Question: I have recently installed and modified a certain template on my wordpress blog. All of the modifications are very simple(removing divs I didn't want), but please consider the fact that I know next to nothing about webdesigning.
Like I explained in my previous question, I am trying to display two buttons side by side, each of them linking to a specific page in my website.
My first setback was trying to get them to display, since the template parsed clear-text instead of converting a short-code into a button (I'm using a plugin called MaxButtons - for those who don't know it, it makes the creation and management of buttons simpler). Thankfully I overcame it with the help of a stackoverflow member, who told me to use the do_shortcode function. Right now, my code looks like this:
'''
<div class="slider-wrapper">
<div class="full_content">
<center>
<h1></h1><h1></h1>
<h2></h2>
<p></p>
<p></p>
</center>
</div>
</div>
'''
My most recent problem and the reason why I am asking this question is, how can I get the buttons to display side by side? At the moment, button2 just shows in front of button 1, which is obviously unwanted. They show up like this:

I figured I should post the part of my style-sheet that refers to that specific part of the website (I am actually not sure if this is it..)
'''
/*=====Slider-Style Start
========================================*/
.slider-wrapper {
width:950px;
height:400px;
background:url(images/slide-shaddow.png) 85px 334px no-repeat;
margin-bottom:0px;
}
#container {
width:581px;
margin:0 auto;
position:relative;
float:left;
z-index:0;
background-color:#fff;
}
#example {
width:581px;
height:333px;
position:relative;
margin-left:0;
background-color:#fff;
}
#frame {
position:absolute;
z-index:0;
width:739px;
height:341px;
top:-3px;
left:-80px;
}
/*
Slideshow
*/
#slides {
position:absolute;
top:15px;
left:0px;
z-index:10;
background-color:#fff;
}
.slides_container {
width:581px;
overflow:hidden;
position:relative;
display:none;
background-color:#fff;
}
.slides_container div.slide {
width:581px;
height:325.4px;
display:block;
background-color:#fff;
}
.slides_container div.slide img, .slides_container div.slide iframe{
width:581px;
height:325.4px;
}
/*
Next/prev buttons
*/
#slides .next {
position:absolute;
top:107px;
right:-220px;
width:24px;
height:43px;
display:block;
z-index:101;
}
#slides .prev {
position:absolute;
top:107px;
left:-25px;
width:24px;
height:43px;
display:block;
z-index:101;
}
#slides .next {
left:585px;
}
/*
Pagination
*/
.pagination {
margin:26px auto 0;
width:100px;
position:absolute;
left:25px;
bottom:-25px;
z-index:9999999px;
}
.pagination li {
float:left;
margin:0 2px;
list-style:none;
}
.pagination li a {
display:block;
width:13px;
height:0px;
padding-top:13px;
background-image:url(images/pagination.png);
background-position:0 0px;
float:left;
overflow:hidden;
}
.pagination li.current a {
background-position:0 -13px;
}
.slider-info {
margin-top:15px;
padding-top:25px;
padding-left:23px;
padding-right:20px;
height:299.3px;
width:326px;
float:right;
border-top:1px dotted #888;
background-color:#fff;
}
.slider-info h1 {
font-size:26px;
line-height:35px;
margin-bottom:30px;
}
.slider-info p {
line-height:24px;
text-shadow: .1px .1px .1px #aaa;
font-size:14px;
}
/*=====Slider-Style End
========================================*/
'''
Any help is appreciated, thank you in advance :)
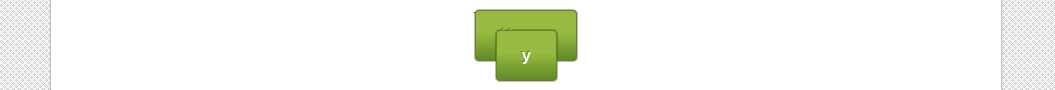
Answer: 'display: inline-block' is a good way to accomplish this. It can be styled like a block-element but doesn't force a line-break.
Since you are using a shortcode to display the button markup we can not help you with the exact css rules. I guess however that it will output something like this:
'''
<p>This is a button: <a href="/1" class="button">Button</a>
<a href="/2" class="button">Button</a>]</p>
'''
or this:
'''
<p>This is a button: <button class="button">Button</button>
<button class="button">Button</button></p>
'''
In either case you would add display: inline-block; to the class that is targeting the button element:
'''
.button {
display: inline-block;
/* add more crazy CSS3 stuff like rounded corners and gradients... */
}
'''
The result would be two buttons sitting next to each other in the same line.
Further reading: <URL>